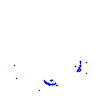
Particle: kaon